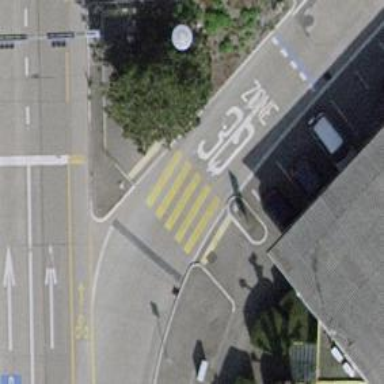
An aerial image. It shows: Uncontrolled crossing on the road.